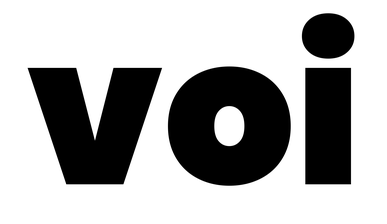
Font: Poppins-Black